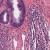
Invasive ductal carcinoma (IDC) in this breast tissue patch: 0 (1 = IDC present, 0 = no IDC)